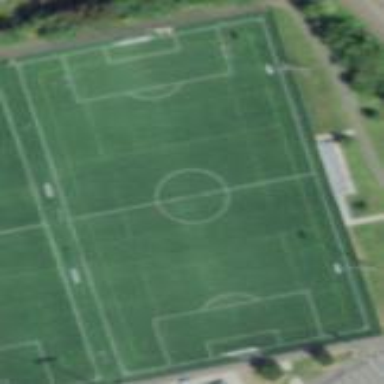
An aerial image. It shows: Artificial turf soccer pitch for leisure activities.